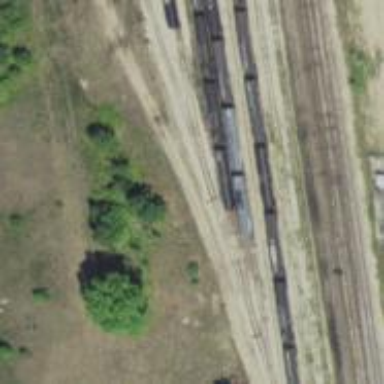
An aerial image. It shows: Railway siding for service.